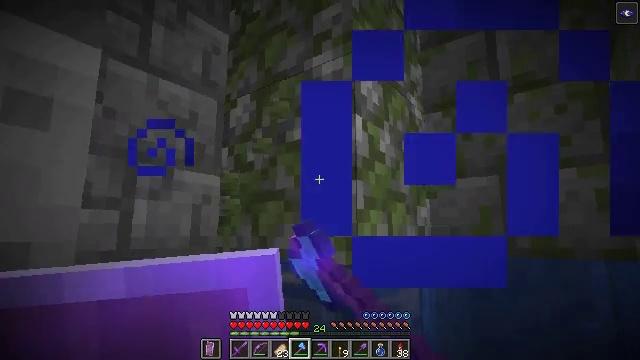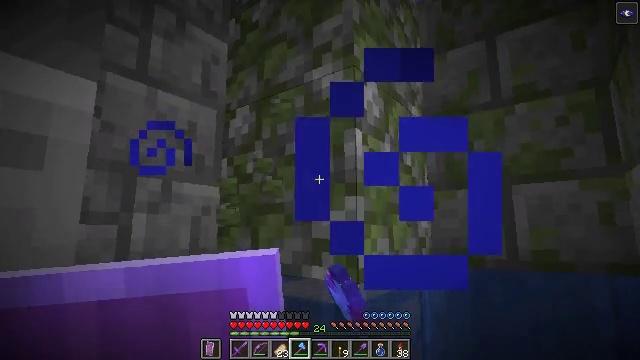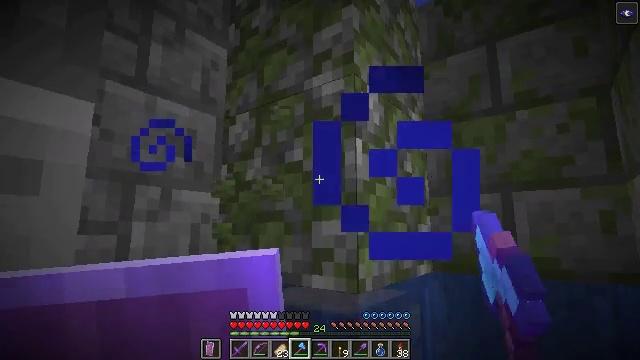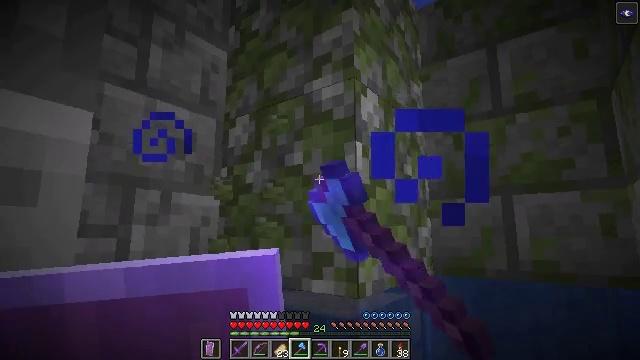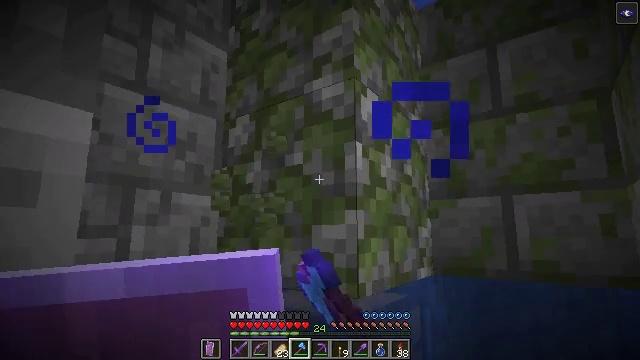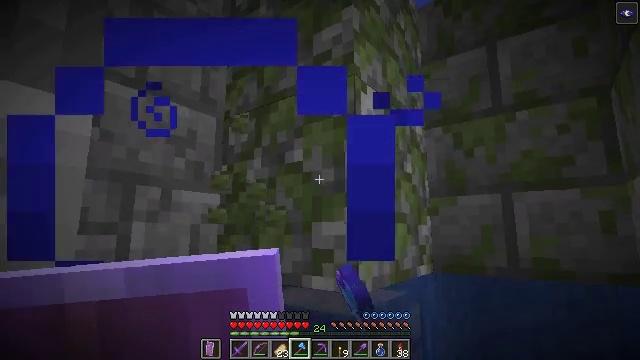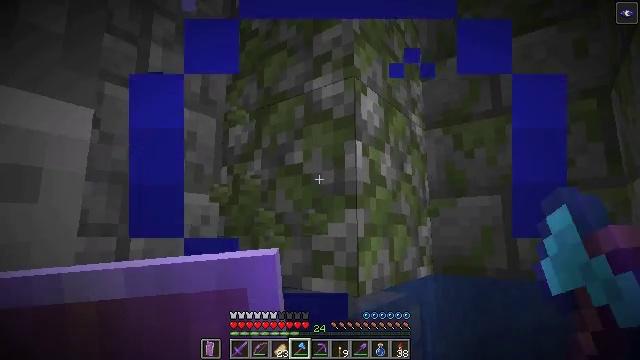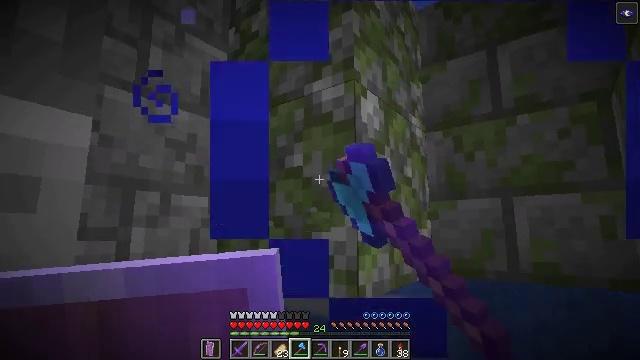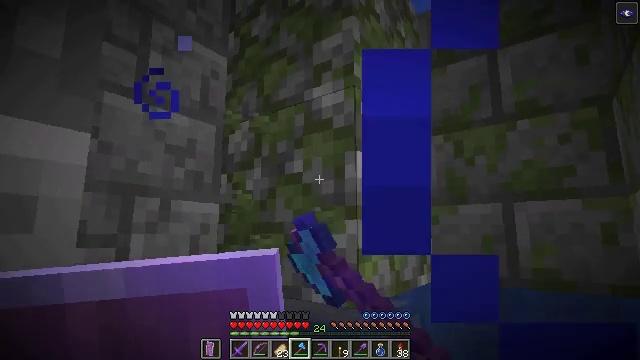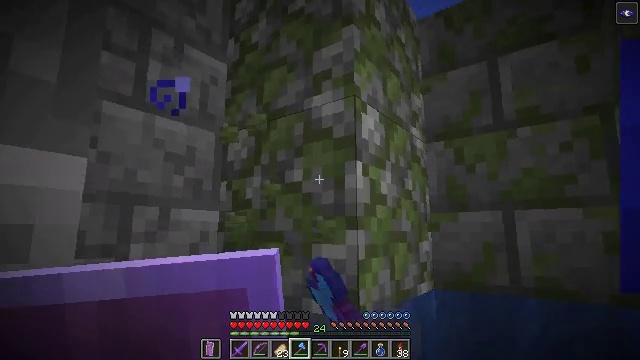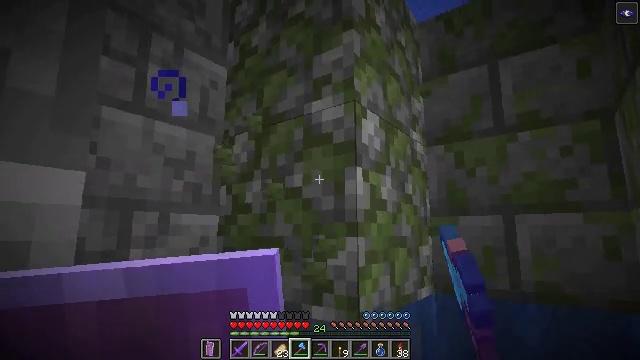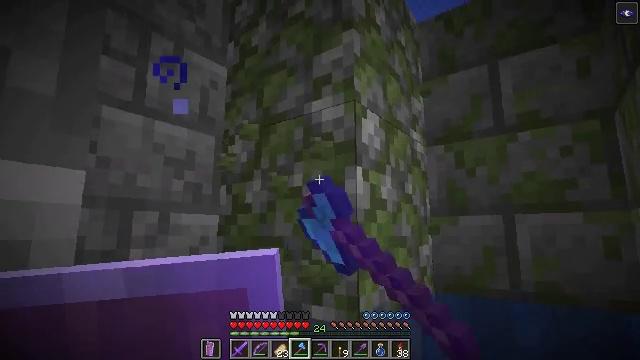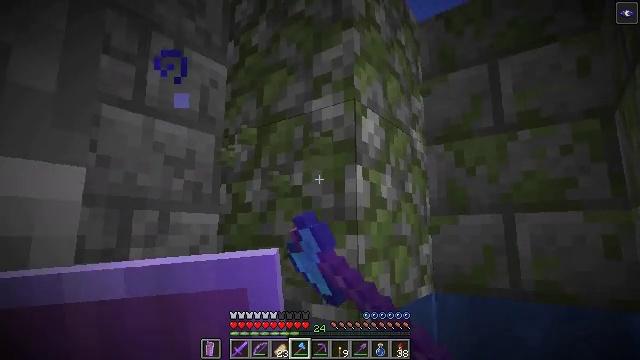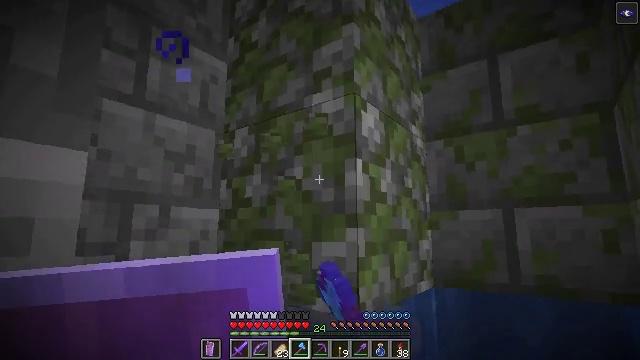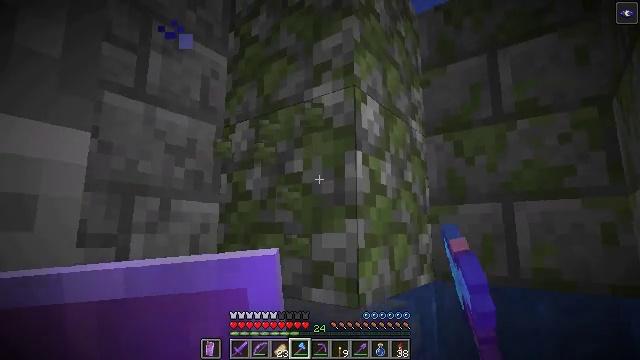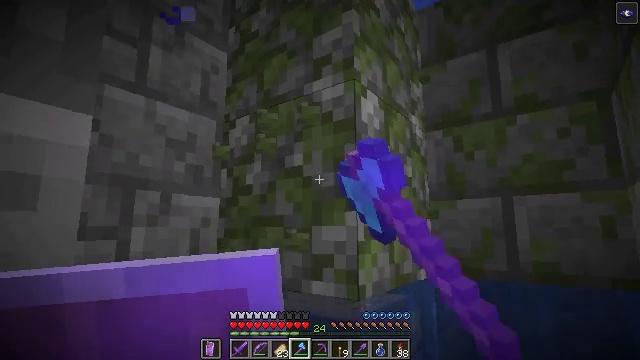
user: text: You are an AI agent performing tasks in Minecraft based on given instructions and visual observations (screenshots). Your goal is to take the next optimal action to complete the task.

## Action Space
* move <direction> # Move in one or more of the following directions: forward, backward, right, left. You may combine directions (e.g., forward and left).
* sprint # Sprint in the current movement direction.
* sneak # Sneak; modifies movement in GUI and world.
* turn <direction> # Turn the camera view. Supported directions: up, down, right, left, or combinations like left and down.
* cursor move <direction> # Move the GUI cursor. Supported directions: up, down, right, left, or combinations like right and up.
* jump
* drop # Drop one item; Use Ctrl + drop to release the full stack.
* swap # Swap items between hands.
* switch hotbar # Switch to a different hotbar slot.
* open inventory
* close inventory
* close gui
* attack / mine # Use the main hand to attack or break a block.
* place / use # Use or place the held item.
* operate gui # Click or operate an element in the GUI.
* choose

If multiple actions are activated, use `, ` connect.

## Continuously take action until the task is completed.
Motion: motion action
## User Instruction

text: Collect mossy cobblestone from a structure.
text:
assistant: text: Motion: attack / mine, jump
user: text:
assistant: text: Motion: attack / mine
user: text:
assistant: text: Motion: attack / mine
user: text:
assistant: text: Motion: attack / mine
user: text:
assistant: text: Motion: attack / mine
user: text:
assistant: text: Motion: attack / mine, jump
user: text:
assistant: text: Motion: attack / mine, jump
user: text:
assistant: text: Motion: attack / mine, jump
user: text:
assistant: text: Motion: attack / mine
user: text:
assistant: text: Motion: attack / mine
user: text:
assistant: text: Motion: attack / mine
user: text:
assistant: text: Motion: attack / mine
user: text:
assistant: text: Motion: attack / mine
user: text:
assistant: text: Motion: attack / mine
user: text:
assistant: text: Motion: attack / mine
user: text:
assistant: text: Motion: attack / mine
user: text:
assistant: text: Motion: attack / mine
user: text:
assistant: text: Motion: attack / mine, jump
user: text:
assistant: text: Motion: attack / mine, jump
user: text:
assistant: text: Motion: attack / mine, jump
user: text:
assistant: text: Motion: attack / mine, jump
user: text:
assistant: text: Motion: attack / mine, jump
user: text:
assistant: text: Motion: attack / mine, jump
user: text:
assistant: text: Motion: turn down, attack / mine, jump
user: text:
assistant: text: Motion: turn down, attack / mine
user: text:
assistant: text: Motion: attack / mine
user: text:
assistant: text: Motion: attack / mine
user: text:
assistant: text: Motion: attack / mine
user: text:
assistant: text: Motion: attack / mine
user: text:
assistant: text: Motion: attack / mine